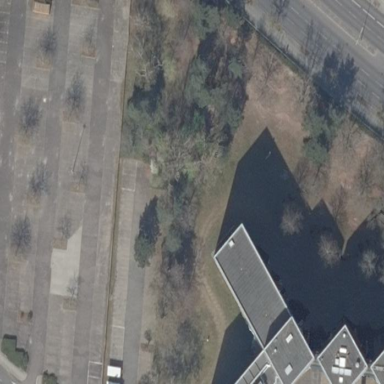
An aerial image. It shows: Parking area with surface.